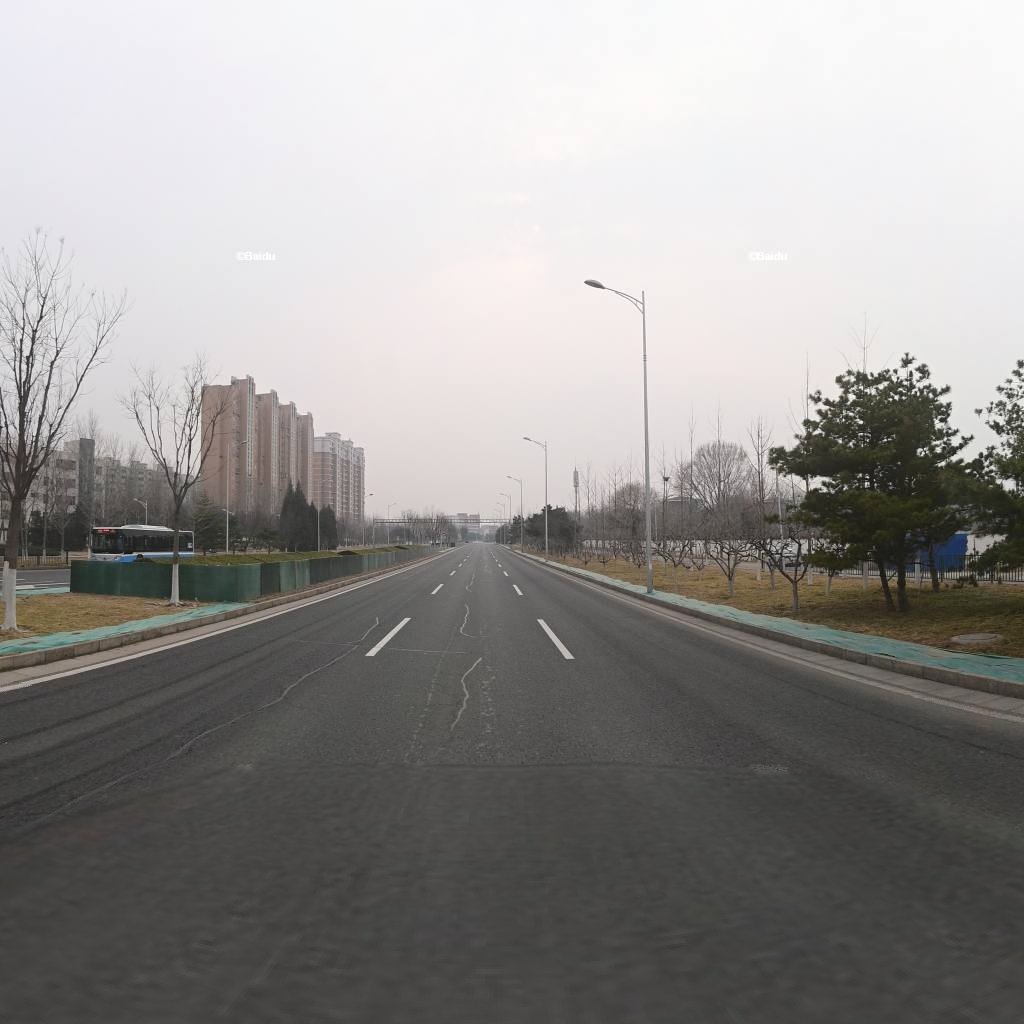
Region: Haidian
Road damage annotations: longitudinal patch, longitudinal patch, longitudinal patch, longitudinal patch, transverse patch